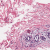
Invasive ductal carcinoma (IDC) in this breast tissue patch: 0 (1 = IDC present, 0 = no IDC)